Interaction volume radius: 5 \u00c5
Interaction volume height: 10 \u00c5
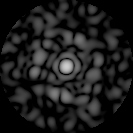
Disorder parameter: 0.779